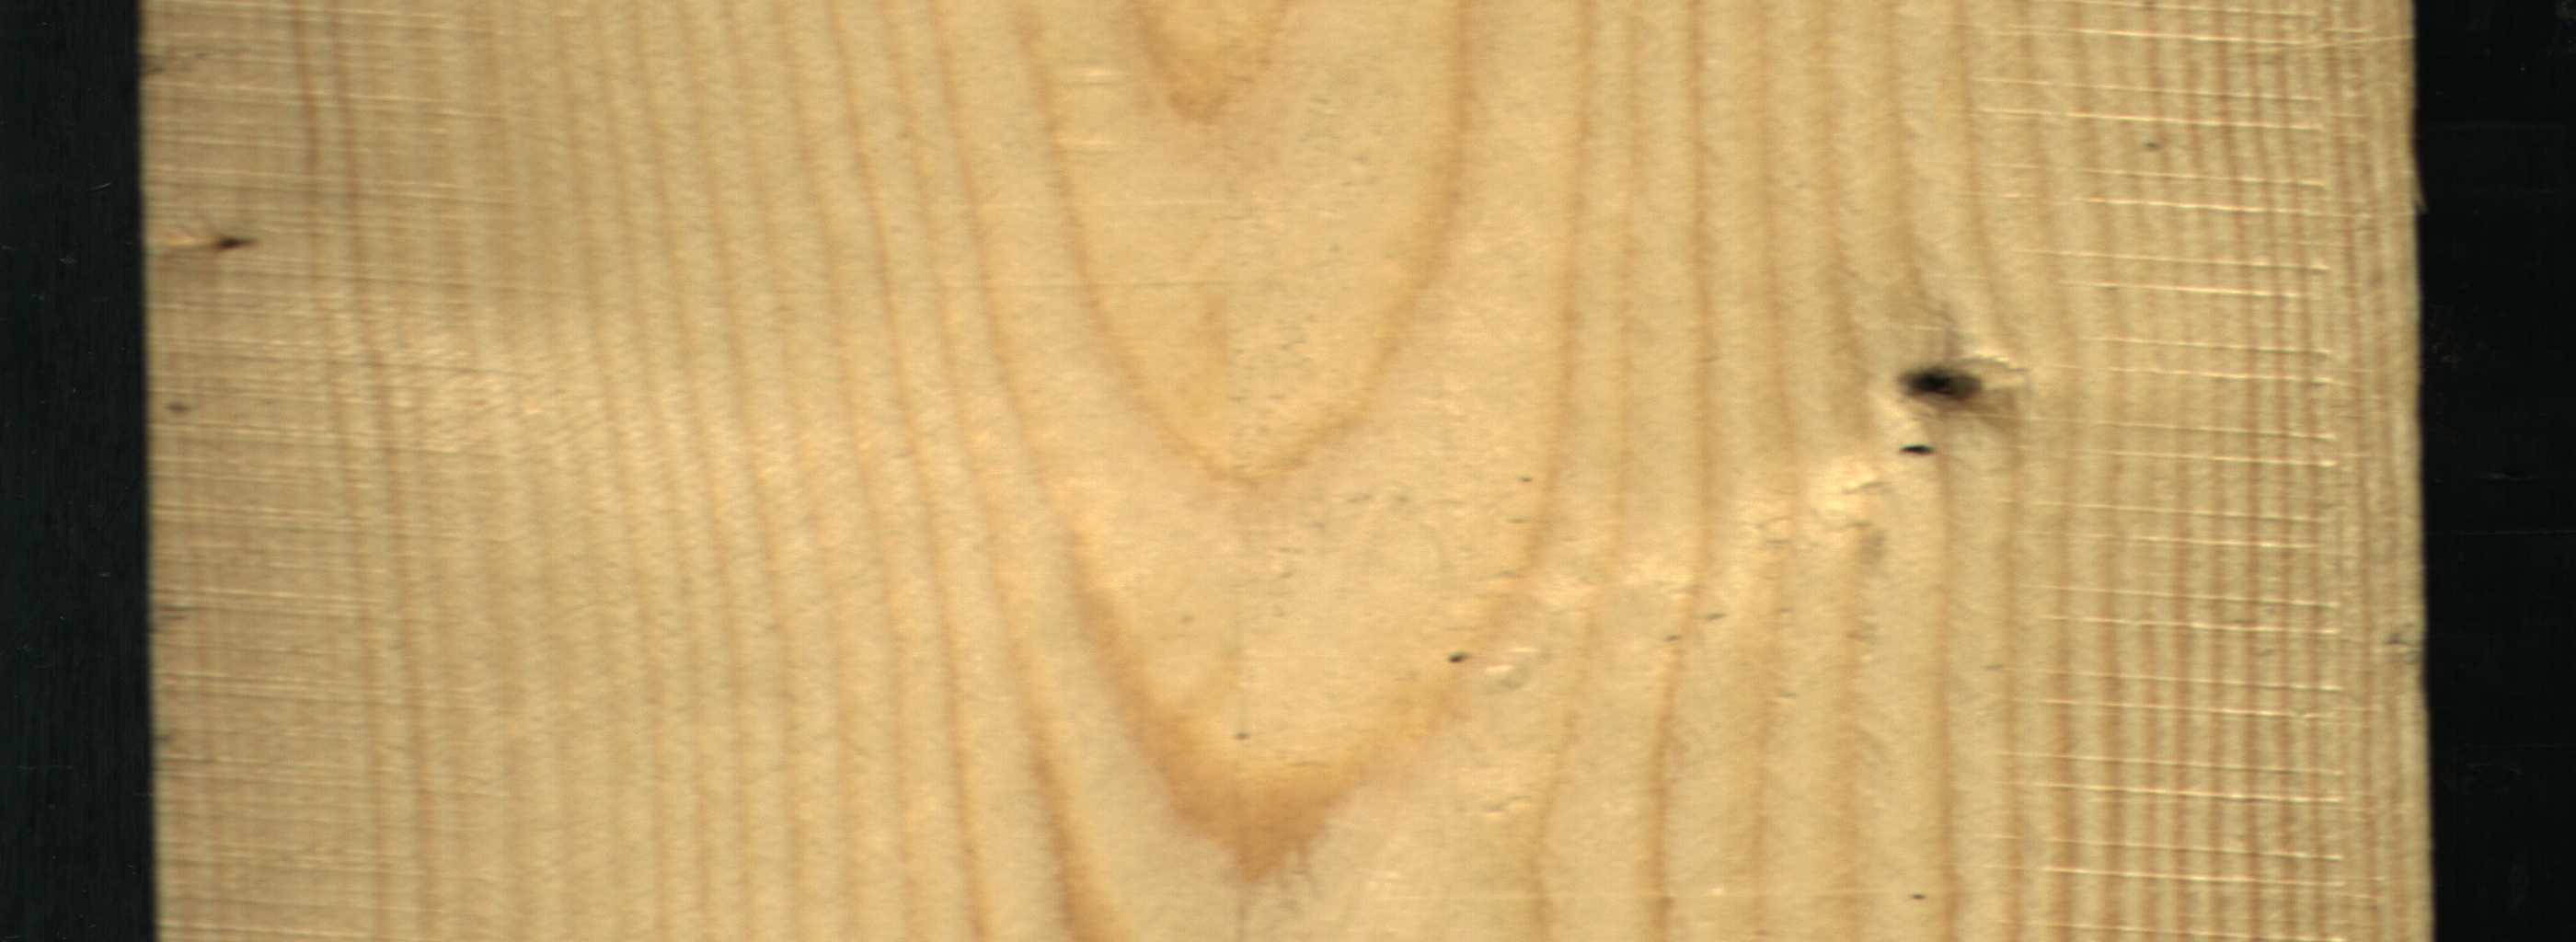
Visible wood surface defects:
Dead_Knot